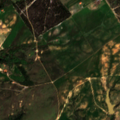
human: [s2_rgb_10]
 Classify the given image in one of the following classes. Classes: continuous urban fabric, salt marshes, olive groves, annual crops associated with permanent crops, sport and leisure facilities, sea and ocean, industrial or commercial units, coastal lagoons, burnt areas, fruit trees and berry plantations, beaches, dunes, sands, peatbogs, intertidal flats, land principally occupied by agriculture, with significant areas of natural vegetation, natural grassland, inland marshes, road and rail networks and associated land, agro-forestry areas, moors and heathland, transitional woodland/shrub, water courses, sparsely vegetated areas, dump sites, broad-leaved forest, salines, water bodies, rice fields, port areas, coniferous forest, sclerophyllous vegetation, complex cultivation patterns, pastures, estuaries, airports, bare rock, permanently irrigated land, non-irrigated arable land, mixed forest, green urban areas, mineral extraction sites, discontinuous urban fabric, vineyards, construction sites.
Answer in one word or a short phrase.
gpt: non-irrigated arable land, complex cultivation patterns, broad-leaved forest, sclerophyllous vegetation, transitional woodland/shrub